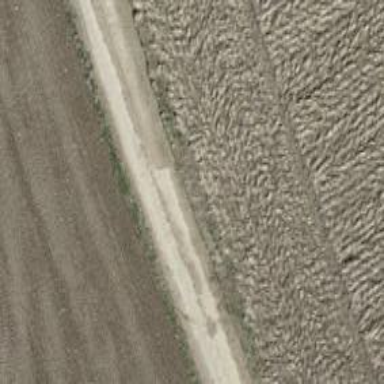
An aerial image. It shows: Compacted grade3 track used for agriculture.